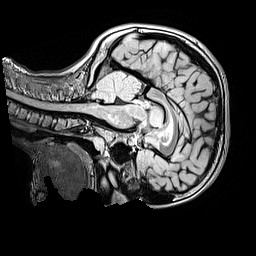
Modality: FLAIR
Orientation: sagittal
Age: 11
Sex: female
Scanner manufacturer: siemens
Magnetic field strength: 3 T
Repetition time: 5 s
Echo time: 0.388 s